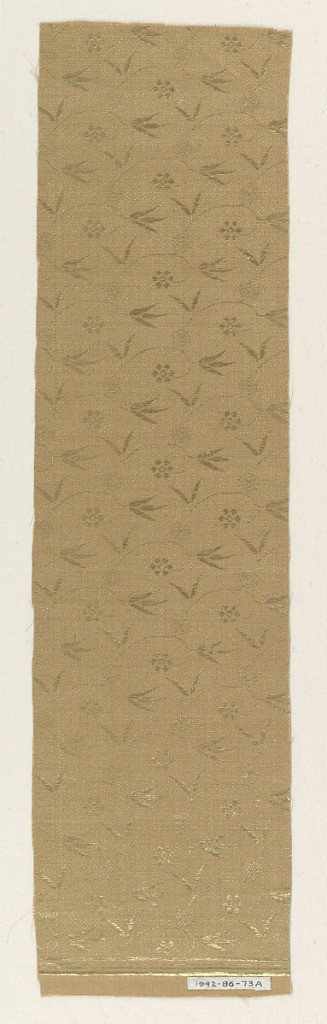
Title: Fragment
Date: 19th century
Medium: silk and gold on paper strips Technique: plain compound twill
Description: Small-scale all-over pattern of small curving branches with conventional flowers and leaves in extra gold wefts on finely diapered ground of small diamond-shaped lozenges also in extra gold wefts. No selvage.